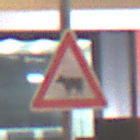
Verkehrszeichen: ViehtriebRechts
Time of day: NotSpecified
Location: Indoor (Urban)
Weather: NotSpecified
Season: NotSpecified
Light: Artificial